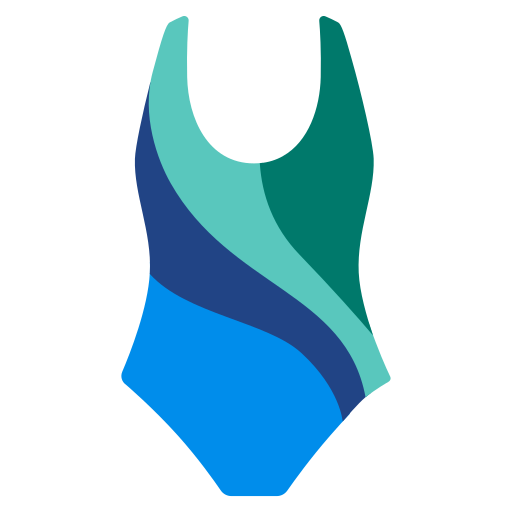
Emoji: 🩱